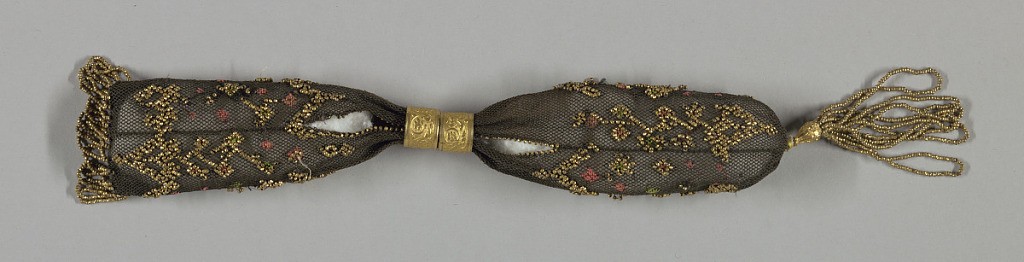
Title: Miser's purse
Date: early 19th century
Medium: silk, metal Technique: crocheted
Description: Crocheted black silk embroidered with minute red and green squares and ornamented with gold beads in floral pattern.  Two gold rings control side closing; gold beads form a tassel at one end, a fringe at the other.